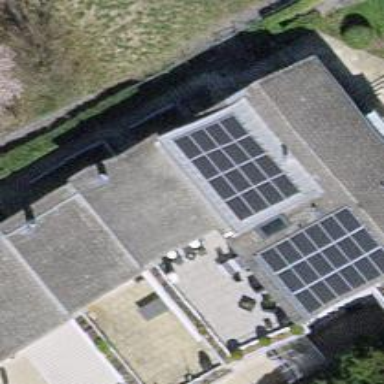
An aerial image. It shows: Solar power generator using photovoltaic method with solar photovoltaic panel types.